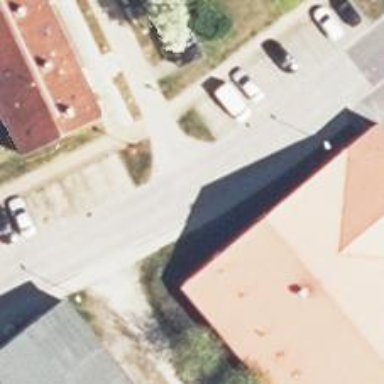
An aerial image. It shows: Residential road with sidewalks on both sides. Parking is available on the left side of the street.